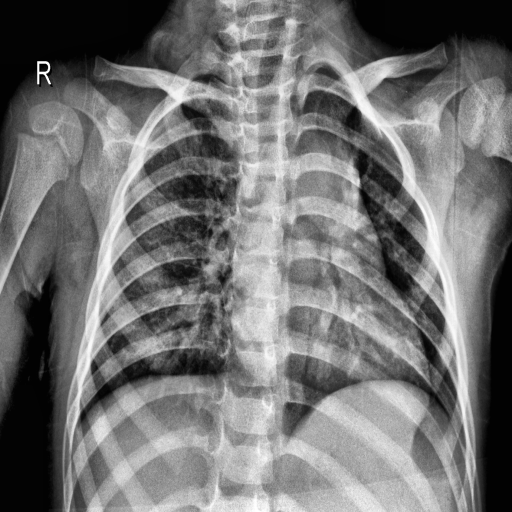
Finding: NORMAL